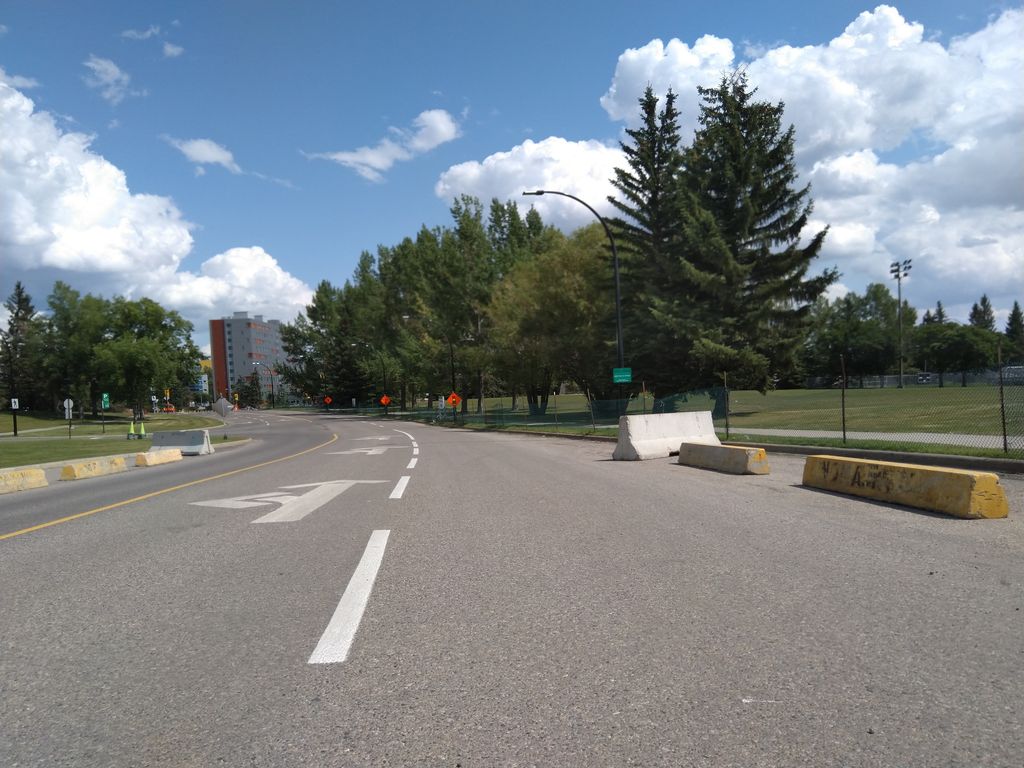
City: calgary